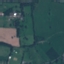
Land use / land cover: Pasture